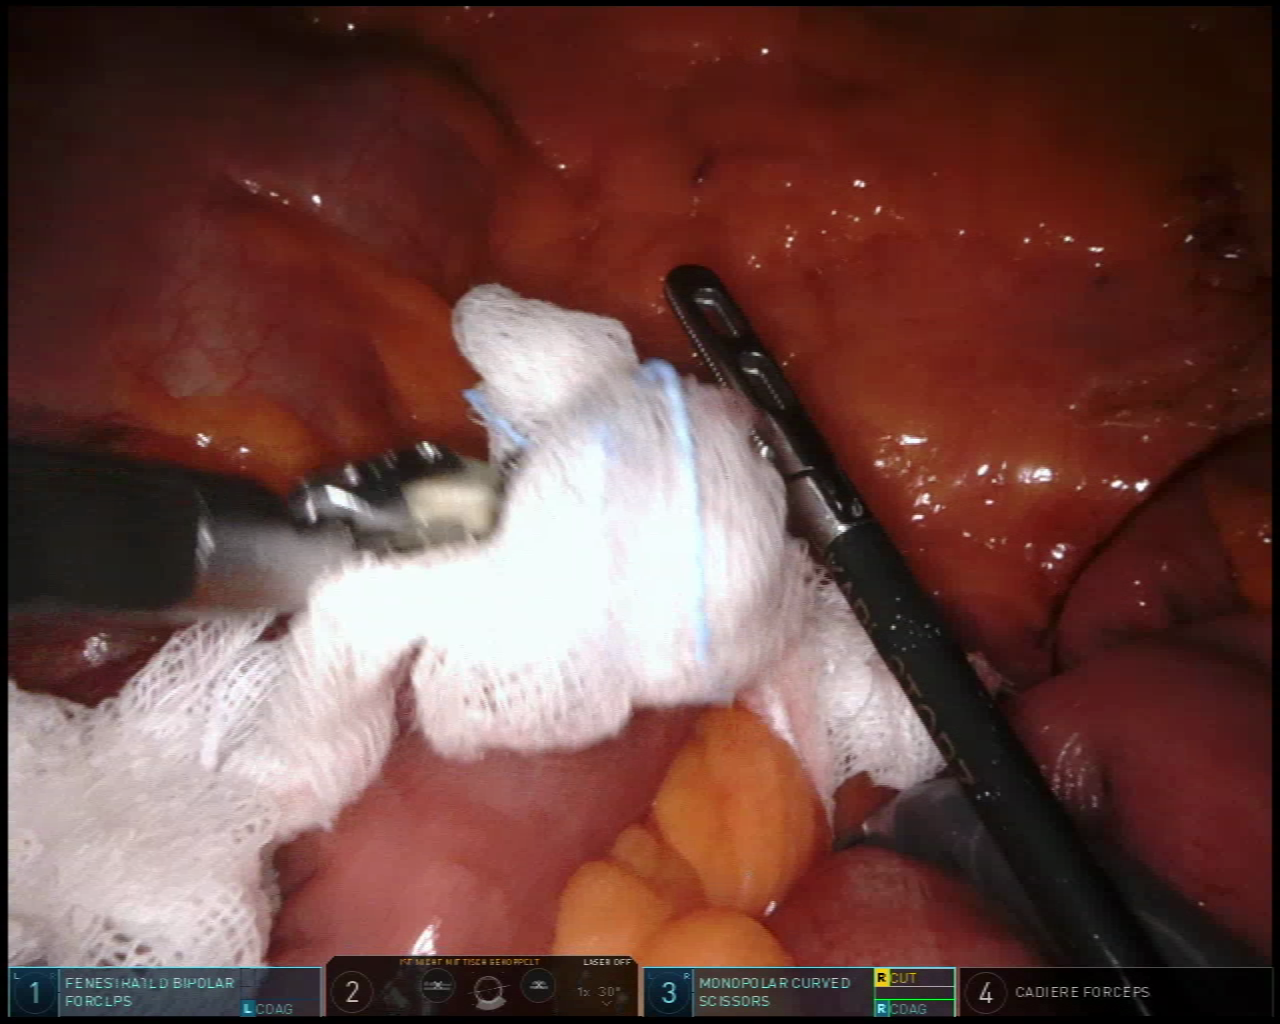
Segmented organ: small_intestine
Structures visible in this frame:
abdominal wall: no
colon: yes
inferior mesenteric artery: no
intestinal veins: no
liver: no
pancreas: no
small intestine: yes
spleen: no
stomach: no
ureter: no
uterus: no
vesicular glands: no